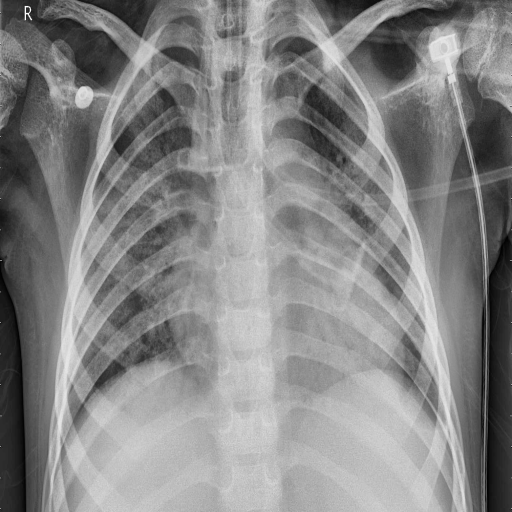
Finding: PNEUMONIA